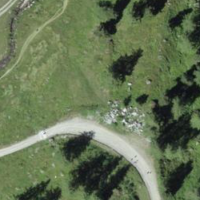
EUNIS habitat code: 41
Species observed at this site:
Lophophanes cristatus
Accipiter gentilis
Troglodytes troglodytes
Anthus spinoletta
Vaccinium myrtillus
Turdus viscivorus
Fringilla coelebs
Ranunculus platanifolius
Saxicola rubetra
Rumex alpinus
Nucifraga caryocatactes
Motacilla alba
Periparus ater